Field crop: maize
Growth stage: 1
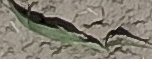
Species: sorghum